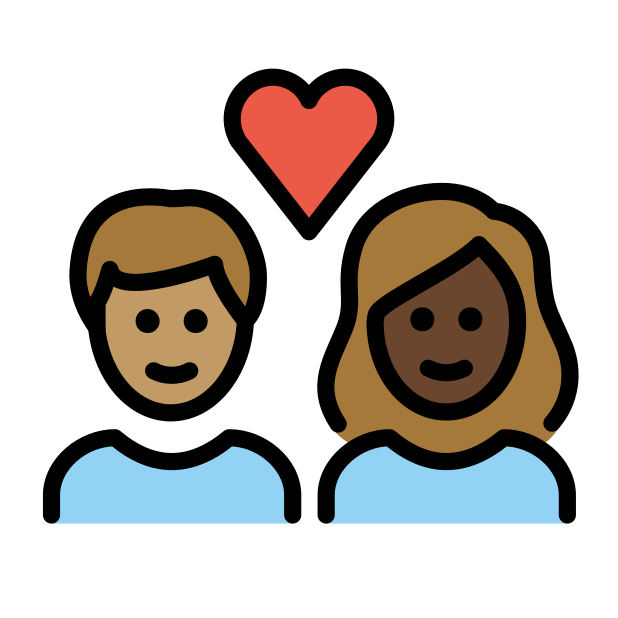
couple with heart: woman, man, medium skin tone, dark skin tone